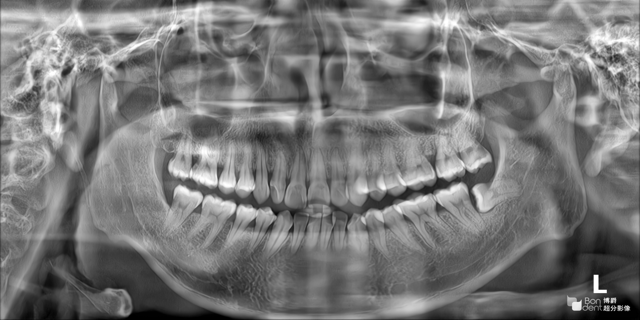
adult